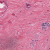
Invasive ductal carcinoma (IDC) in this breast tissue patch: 0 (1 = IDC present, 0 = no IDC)